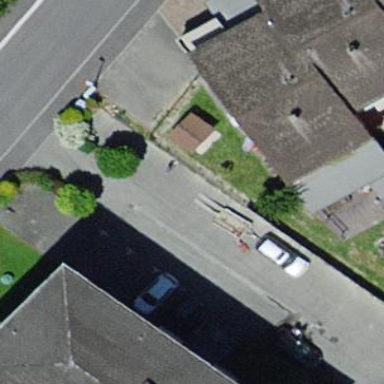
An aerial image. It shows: Gabled terrace building with the roof oriented across.